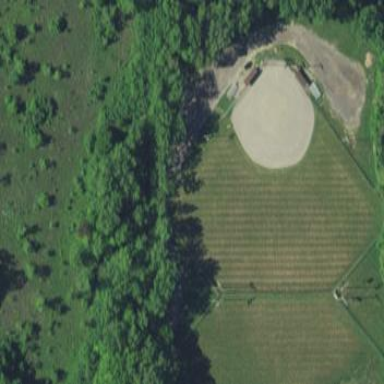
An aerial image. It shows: Grass pitch used for baseball.